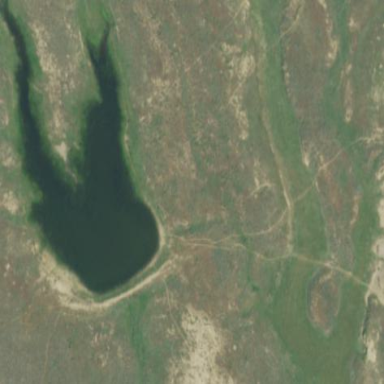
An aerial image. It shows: Reservoir.